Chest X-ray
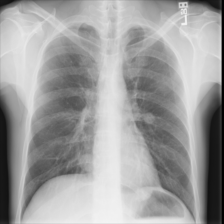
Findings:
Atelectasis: negative
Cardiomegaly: negative
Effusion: negative
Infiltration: negative
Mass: negative
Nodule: negative
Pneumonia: negative
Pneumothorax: negative
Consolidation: negative
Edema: negative
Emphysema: negative
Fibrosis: negative
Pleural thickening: negative
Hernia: negative